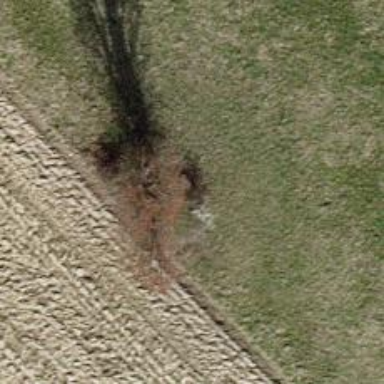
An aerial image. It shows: Deciduous tree with broadleaved leaves.